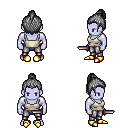
a pixel art fantasy rpg character, male body template, dark elf, purple skin, white pirate shirt, metal pants, gray short topknot hairstyle, gold boots, dagger, four views (front, back, left, right), 2x2 character sprite sheet, small pixel art, hard edges, no anti-aliasing